Question: If I am pushing a view controller onto the NavController, is there a way when designing this view to have the controls line up correctly?
Here's the issue I'm having, I had to align the TableView and MapView like so to get it to show up properly when loaded into the navcontroller:

This seems wrong. The mapview as you can see overlaps the tableview in the editor, but when it runs their lined up correctly. If I raise the mapview to line up directly on top of the tableview, when run, theres a white gap between the two. I realize the NavBar is pushing things down, or that's my guess.
Is there anything in the Utilities I can set to handle this?
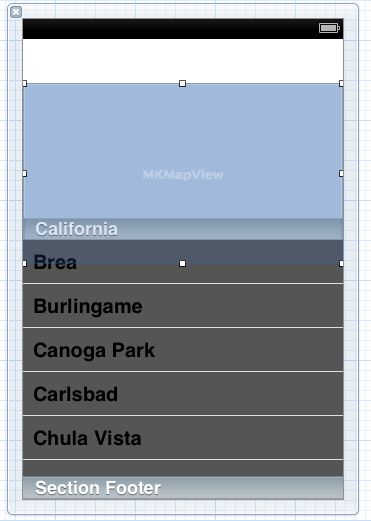
Answer: You can manually tell the view controller to show a navigation bar in interface builder in the attributes inspector.